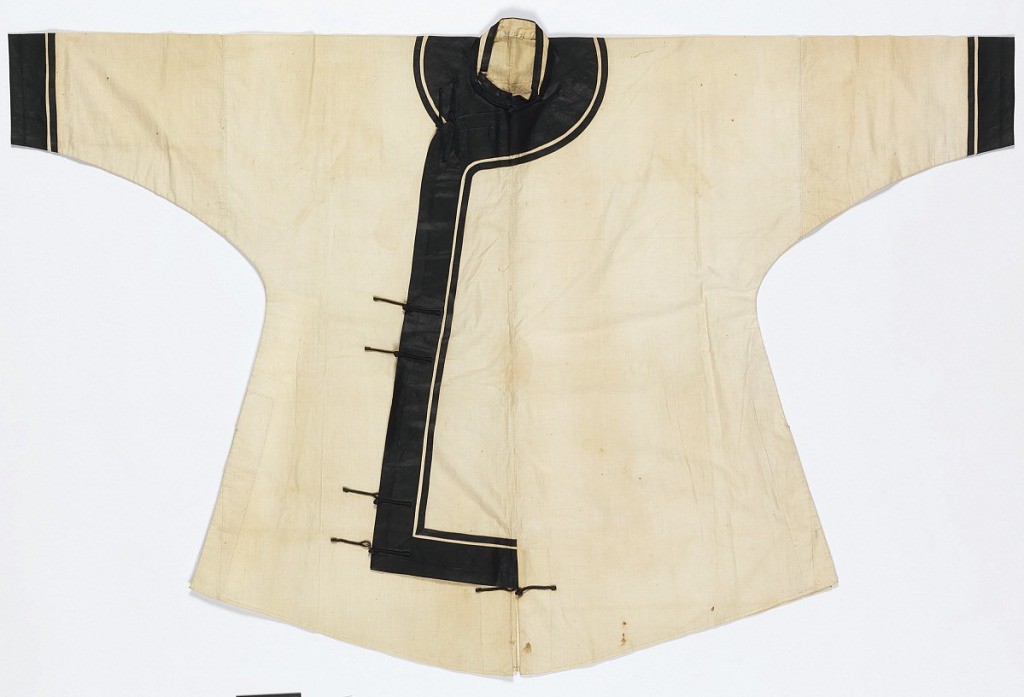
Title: Nurse's jacket and pants
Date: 19th century
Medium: cotton, silk Technique: plain weave Label: cotton with glazed silk bands
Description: Short flaring jacket with long sleeves, rounded neckline and asymmetrical closure. Sewn of white cotton decorated with wide bands of lacquered black silk at the sleeve, neck and front opening edges; with large frogs of same fabric. Matching trousers with broad short legs, with a band of coarser cotton around the waist.